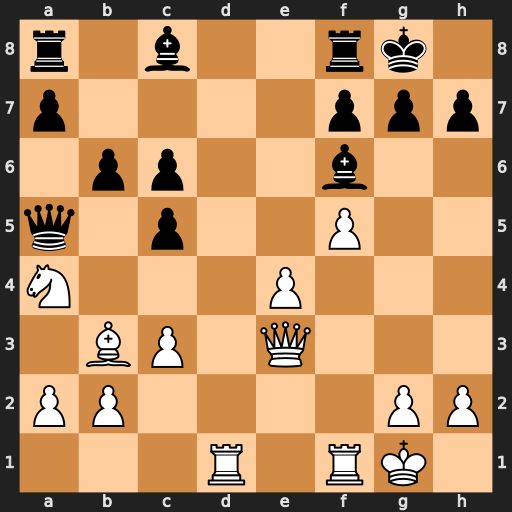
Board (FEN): r1b2rk1/p4ppp/1pp2b2/q1p2P2/N3P3/1BP1Q3/PP4PP/3R1RK1
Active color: w
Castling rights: -
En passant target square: -
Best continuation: e5 c4 exf6